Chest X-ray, PA view. Patient: 54 years old, sex M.
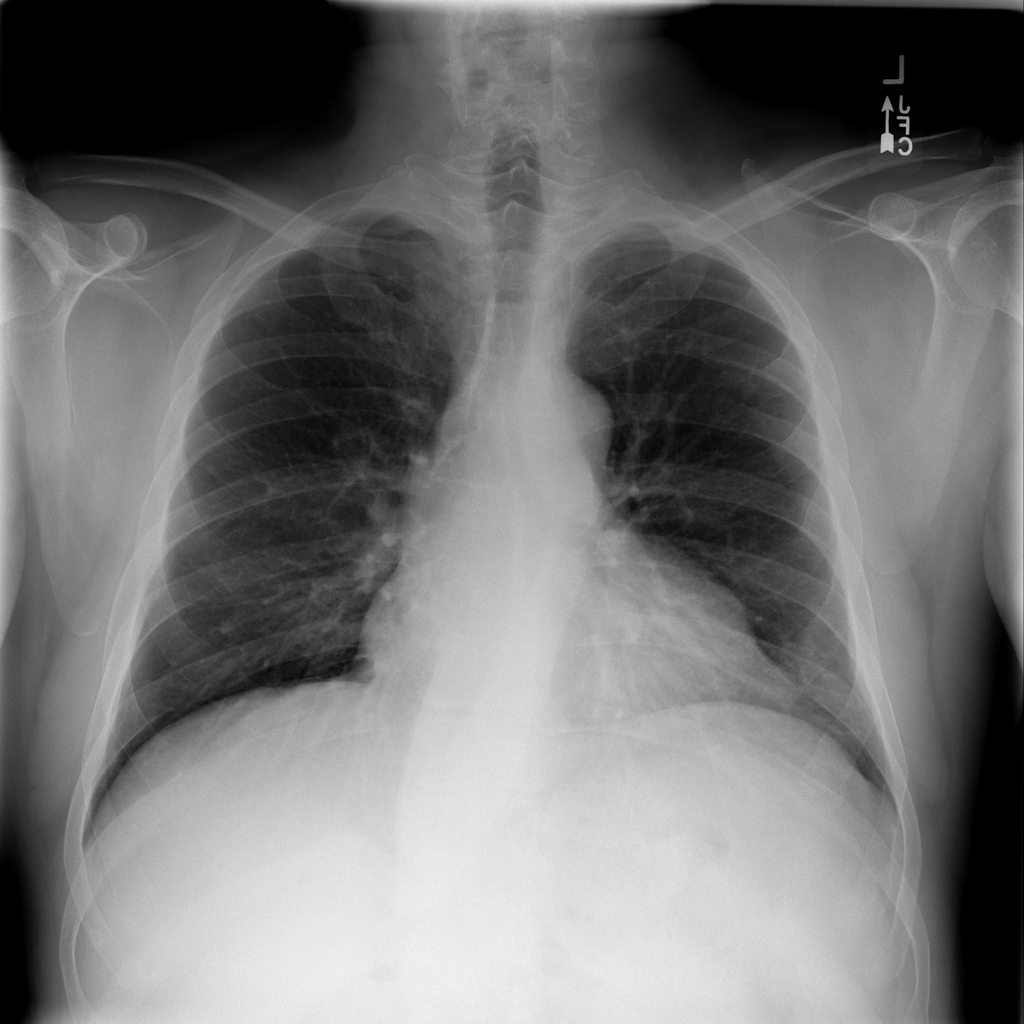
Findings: No Finding